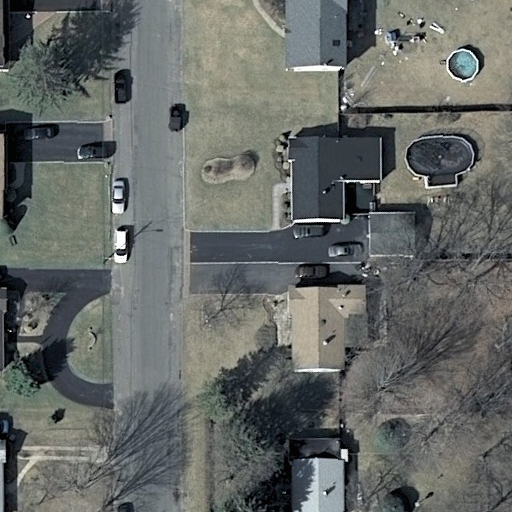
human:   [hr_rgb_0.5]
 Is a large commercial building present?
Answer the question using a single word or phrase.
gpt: no

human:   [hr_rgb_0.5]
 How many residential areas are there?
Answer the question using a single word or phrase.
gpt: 1

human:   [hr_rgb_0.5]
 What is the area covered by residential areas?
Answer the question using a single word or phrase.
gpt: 10599m2

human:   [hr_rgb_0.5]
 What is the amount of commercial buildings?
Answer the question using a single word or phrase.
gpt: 0

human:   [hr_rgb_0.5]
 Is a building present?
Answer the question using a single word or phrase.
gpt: yes

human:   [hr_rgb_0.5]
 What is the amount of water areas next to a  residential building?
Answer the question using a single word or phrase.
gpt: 0

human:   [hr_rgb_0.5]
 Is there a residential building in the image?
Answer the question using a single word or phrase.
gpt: yes

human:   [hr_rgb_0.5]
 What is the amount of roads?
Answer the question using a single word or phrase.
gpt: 1

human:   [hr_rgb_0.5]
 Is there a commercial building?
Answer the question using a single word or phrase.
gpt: no

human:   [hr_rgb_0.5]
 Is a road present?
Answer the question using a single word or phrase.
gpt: yes

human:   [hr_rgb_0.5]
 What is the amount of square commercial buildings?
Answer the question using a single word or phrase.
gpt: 0

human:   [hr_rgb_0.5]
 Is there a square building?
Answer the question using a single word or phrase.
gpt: no

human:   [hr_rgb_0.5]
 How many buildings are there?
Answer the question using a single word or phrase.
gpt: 10

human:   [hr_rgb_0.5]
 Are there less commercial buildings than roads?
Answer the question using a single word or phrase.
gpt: yes

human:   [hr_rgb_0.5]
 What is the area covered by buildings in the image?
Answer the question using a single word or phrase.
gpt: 1076m2

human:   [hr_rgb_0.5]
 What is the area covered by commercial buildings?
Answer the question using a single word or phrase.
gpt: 0m2

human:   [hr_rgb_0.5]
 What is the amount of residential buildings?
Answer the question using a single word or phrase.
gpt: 8

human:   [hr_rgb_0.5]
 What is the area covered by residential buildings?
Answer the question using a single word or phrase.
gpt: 972m2

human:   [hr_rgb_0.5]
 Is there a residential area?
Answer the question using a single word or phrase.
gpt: yes

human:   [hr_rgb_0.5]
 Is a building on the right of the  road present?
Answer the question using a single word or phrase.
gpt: yes

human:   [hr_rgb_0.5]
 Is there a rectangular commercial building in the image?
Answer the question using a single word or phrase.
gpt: no

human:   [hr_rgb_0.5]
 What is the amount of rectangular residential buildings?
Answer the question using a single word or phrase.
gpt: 5

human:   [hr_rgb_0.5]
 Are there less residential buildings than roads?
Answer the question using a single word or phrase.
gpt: no

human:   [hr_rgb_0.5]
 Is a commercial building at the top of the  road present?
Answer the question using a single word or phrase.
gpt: no

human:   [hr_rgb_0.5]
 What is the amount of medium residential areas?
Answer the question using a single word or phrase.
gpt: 0

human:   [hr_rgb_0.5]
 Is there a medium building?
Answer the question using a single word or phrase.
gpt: yes

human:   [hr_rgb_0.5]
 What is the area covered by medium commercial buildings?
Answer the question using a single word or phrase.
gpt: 0m2

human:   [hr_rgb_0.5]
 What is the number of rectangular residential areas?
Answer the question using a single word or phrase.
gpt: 1

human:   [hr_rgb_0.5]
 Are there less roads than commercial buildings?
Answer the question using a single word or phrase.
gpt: no

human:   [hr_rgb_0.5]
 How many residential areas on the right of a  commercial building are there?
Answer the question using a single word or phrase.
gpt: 0

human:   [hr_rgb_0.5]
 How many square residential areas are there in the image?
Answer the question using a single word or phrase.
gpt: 0

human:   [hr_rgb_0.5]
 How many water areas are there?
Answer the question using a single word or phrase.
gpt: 0

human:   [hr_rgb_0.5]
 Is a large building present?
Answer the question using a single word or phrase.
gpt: no

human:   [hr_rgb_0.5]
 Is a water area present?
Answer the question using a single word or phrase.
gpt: no

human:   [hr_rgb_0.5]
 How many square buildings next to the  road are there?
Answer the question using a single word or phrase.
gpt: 0

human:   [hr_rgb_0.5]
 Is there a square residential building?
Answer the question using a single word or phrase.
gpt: no

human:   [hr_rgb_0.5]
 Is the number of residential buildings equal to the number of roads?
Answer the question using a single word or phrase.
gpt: no

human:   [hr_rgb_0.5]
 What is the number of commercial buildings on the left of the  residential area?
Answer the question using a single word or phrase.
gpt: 0

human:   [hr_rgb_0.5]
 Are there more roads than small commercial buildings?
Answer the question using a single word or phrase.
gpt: yes

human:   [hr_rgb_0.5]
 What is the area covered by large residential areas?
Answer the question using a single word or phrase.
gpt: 10599m2

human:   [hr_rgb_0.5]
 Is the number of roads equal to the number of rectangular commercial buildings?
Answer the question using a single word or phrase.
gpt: no

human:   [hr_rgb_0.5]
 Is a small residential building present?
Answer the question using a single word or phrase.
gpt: yes

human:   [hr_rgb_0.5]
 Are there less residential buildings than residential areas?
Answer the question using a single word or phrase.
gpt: no

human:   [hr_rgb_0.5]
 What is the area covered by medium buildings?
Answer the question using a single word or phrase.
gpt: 845m2

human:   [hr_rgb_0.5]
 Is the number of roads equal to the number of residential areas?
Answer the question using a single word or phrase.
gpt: yes

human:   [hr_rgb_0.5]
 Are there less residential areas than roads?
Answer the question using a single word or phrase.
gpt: no

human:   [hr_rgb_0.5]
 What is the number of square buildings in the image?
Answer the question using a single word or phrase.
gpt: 0

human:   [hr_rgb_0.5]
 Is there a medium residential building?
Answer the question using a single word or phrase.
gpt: yes

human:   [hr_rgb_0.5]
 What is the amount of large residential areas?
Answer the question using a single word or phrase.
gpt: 1

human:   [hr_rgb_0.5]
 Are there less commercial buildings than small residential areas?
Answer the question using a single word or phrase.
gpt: no

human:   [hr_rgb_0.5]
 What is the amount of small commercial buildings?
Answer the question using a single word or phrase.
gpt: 0

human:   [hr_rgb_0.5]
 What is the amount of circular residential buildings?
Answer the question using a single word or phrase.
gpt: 0

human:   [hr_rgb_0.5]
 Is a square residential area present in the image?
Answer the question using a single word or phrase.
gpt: no

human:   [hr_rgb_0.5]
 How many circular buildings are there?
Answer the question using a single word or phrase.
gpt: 0

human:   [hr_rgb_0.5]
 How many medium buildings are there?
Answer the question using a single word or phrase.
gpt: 4

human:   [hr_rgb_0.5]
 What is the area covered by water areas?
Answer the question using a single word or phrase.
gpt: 0m2

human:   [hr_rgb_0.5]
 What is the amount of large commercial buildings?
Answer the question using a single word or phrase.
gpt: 0

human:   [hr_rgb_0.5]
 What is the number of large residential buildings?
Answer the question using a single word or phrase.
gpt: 0

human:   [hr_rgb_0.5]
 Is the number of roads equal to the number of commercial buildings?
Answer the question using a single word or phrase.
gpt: no

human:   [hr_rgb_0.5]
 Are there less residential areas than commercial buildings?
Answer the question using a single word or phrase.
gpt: no

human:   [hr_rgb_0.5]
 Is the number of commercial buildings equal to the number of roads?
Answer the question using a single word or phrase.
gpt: no

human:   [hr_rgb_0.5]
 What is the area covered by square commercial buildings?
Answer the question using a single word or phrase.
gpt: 0m2

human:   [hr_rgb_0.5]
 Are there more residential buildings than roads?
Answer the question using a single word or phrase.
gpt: yes

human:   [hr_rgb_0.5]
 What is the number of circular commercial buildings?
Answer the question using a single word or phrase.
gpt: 0